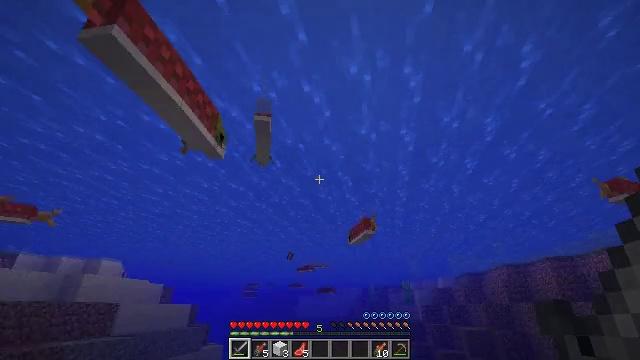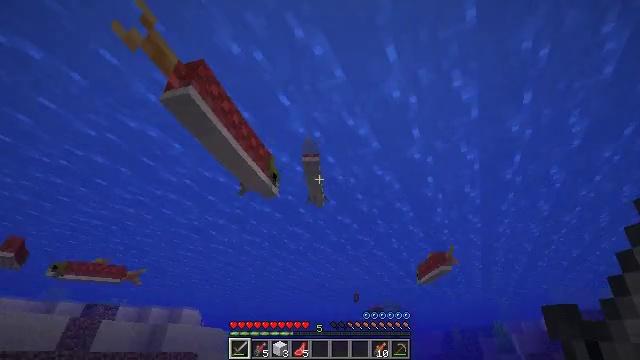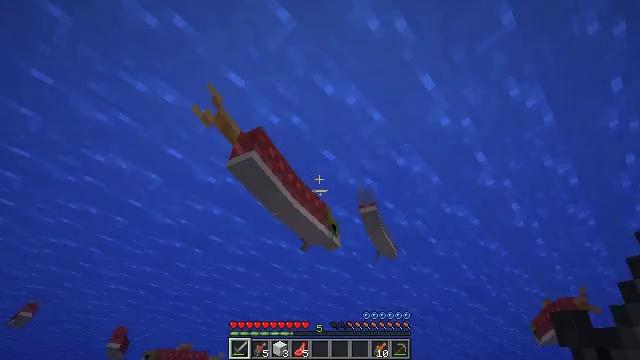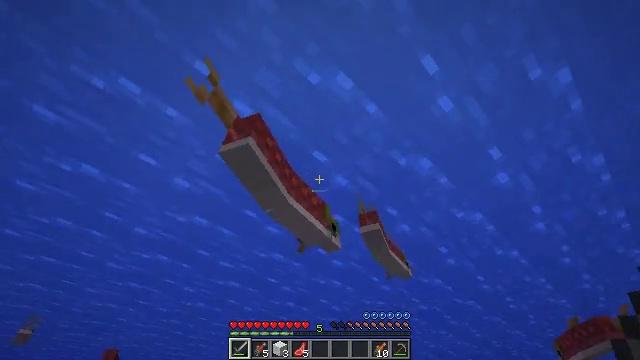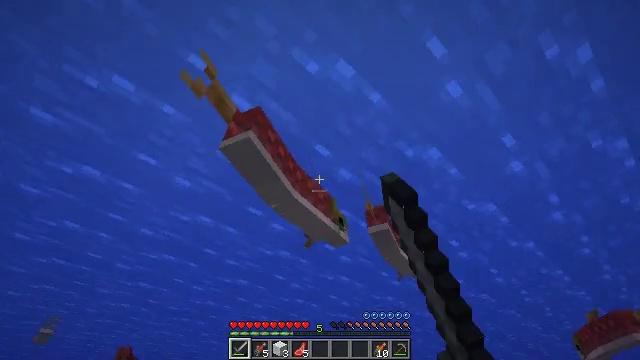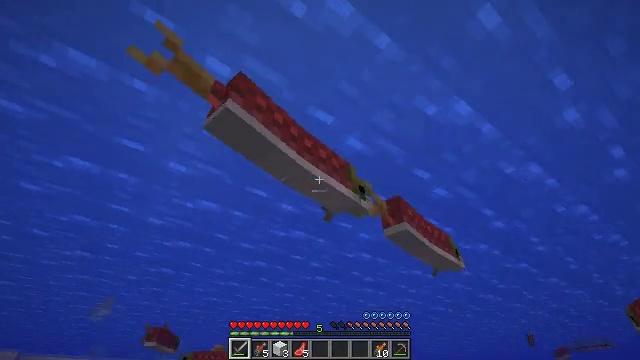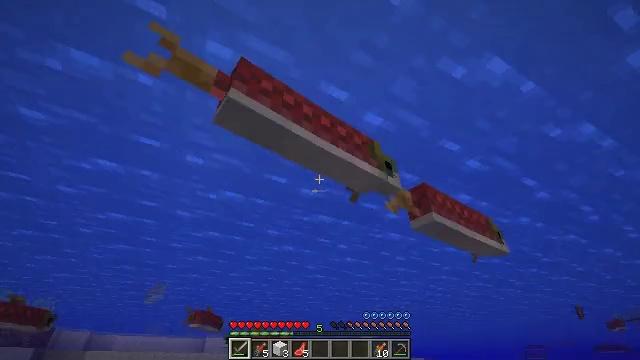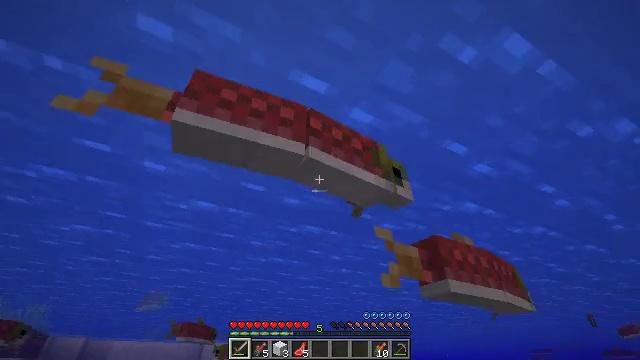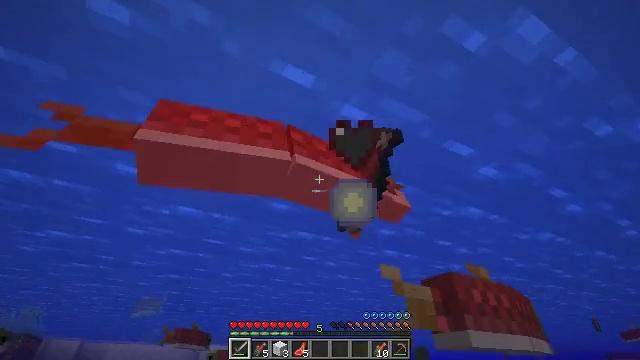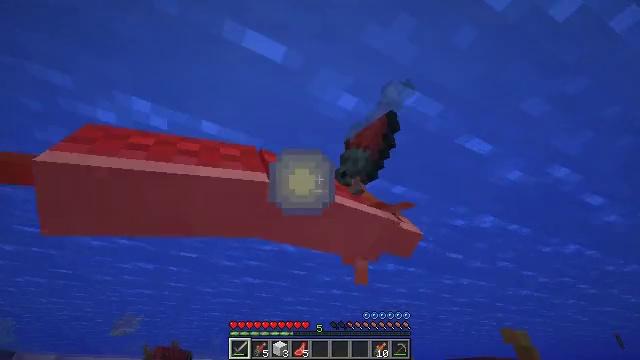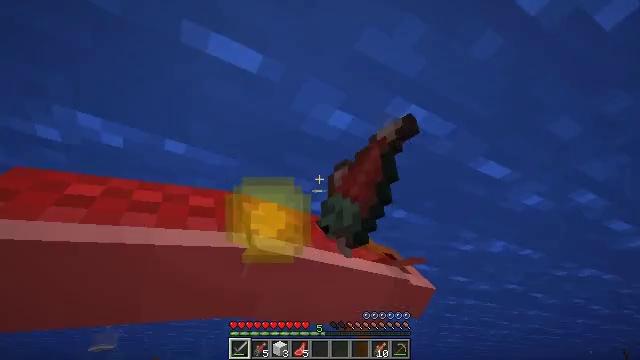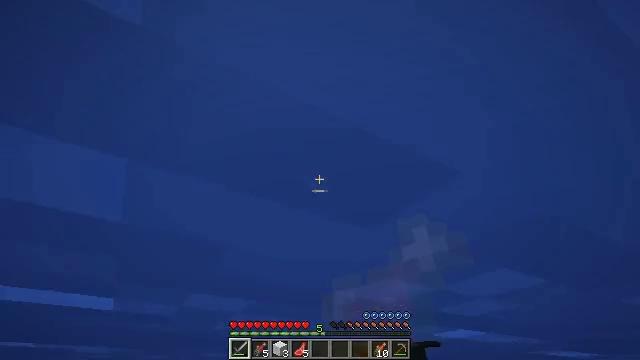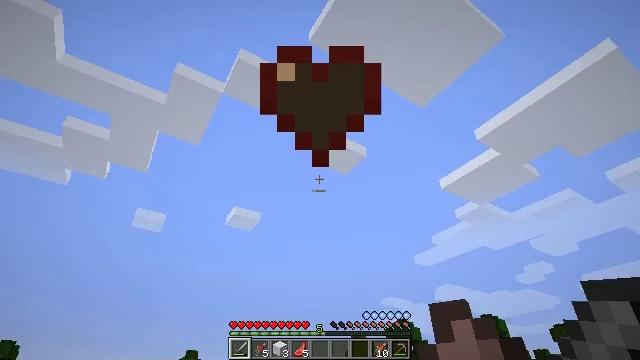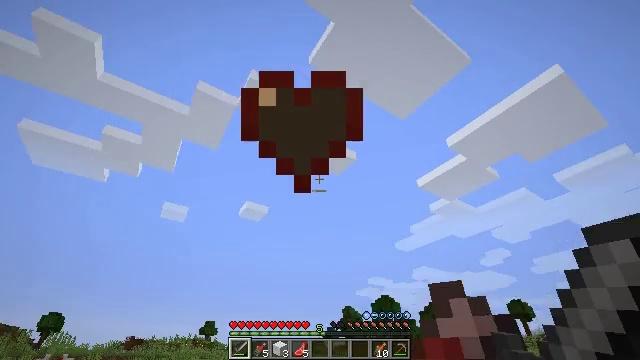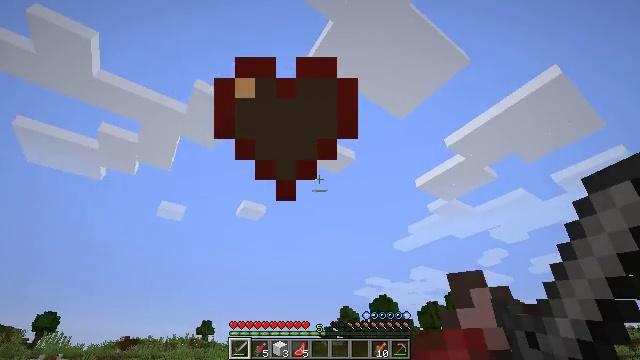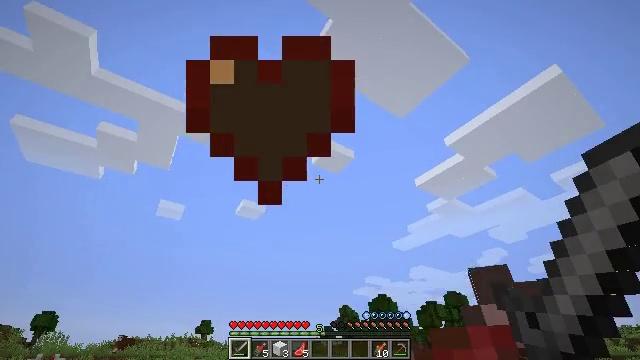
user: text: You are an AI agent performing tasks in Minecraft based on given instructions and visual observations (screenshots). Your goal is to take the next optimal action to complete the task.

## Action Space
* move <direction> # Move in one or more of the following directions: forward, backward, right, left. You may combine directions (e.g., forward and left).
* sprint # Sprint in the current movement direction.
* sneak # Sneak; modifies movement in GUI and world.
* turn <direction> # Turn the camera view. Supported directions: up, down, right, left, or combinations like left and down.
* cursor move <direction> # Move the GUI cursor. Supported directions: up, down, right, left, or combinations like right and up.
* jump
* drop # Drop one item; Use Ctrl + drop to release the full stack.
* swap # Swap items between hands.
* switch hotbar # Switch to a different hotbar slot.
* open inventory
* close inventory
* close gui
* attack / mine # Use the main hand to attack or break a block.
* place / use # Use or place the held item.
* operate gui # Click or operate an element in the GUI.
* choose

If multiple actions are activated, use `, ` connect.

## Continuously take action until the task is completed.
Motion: motion action
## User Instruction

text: Kill aquatic mobs.
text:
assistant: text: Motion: move forward, turn left and up
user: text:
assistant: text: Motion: move forward, turn left and up
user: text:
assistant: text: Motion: move forward, turn left and up, attack / mine
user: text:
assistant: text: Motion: move forward, turn left and down, attack / mine
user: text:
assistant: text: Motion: move forward, turn left and down, attack / mine
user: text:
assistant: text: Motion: move forward, turn left and down, attack / mine
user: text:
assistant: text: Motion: move forward
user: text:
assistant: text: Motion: move forward
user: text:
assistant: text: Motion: move forward
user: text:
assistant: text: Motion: move forward
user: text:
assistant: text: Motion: move forward, turn right
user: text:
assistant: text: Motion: move forward, turn right
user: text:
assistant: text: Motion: move forward
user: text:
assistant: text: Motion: move forward
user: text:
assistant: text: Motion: move forward
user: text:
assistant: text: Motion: move forward
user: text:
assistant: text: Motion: move forward, turn down
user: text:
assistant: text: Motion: move forward, turn left and down
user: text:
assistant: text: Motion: move forward, turn left and down
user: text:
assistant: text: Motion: move forward, turn left and down
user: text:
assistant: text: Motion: move forward, turn left and down
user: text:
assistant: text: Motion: move forward, turn down
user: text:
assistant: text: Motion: move forward
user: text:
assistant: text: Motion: move forward
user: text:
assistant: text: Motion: move forward
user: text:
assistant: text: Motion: move forward
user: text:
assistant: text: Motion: move forward
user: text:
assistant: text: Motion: move forward
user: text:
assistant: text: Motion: move forward
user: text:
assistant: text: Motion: move forward